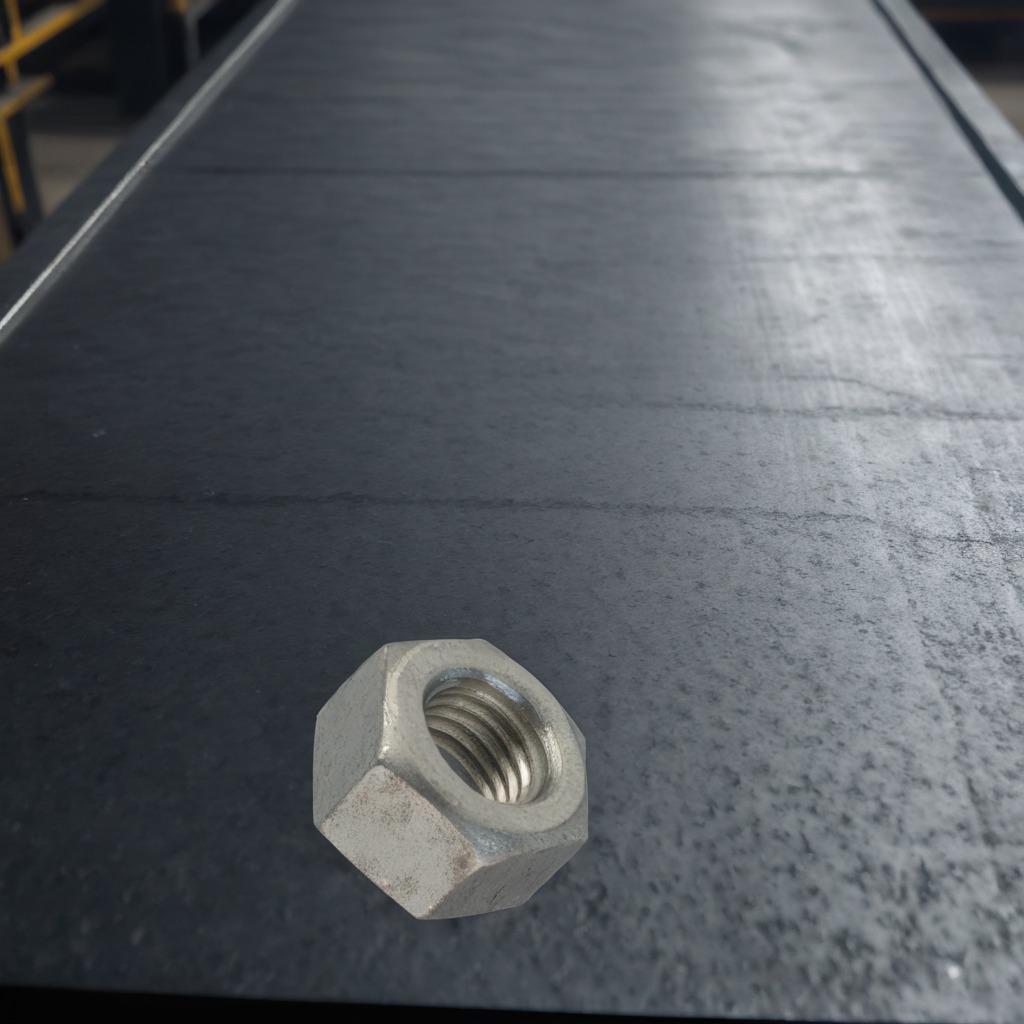
A metal nut is lying on the cold steel table in a mining workshop.